Field crop: maize
Growth stage: 2
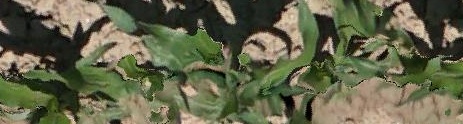
Species: maize